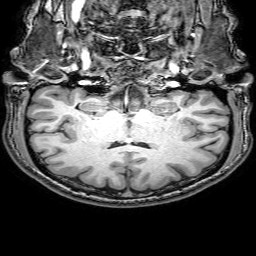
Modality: T1w
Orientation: sagittal
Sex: male
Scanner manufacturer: philips
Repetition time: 0.008272 s
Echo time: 0.00382 s